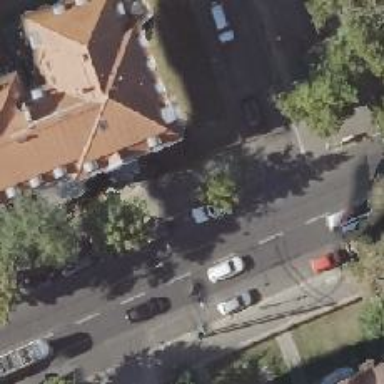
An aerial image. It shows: Driving school.